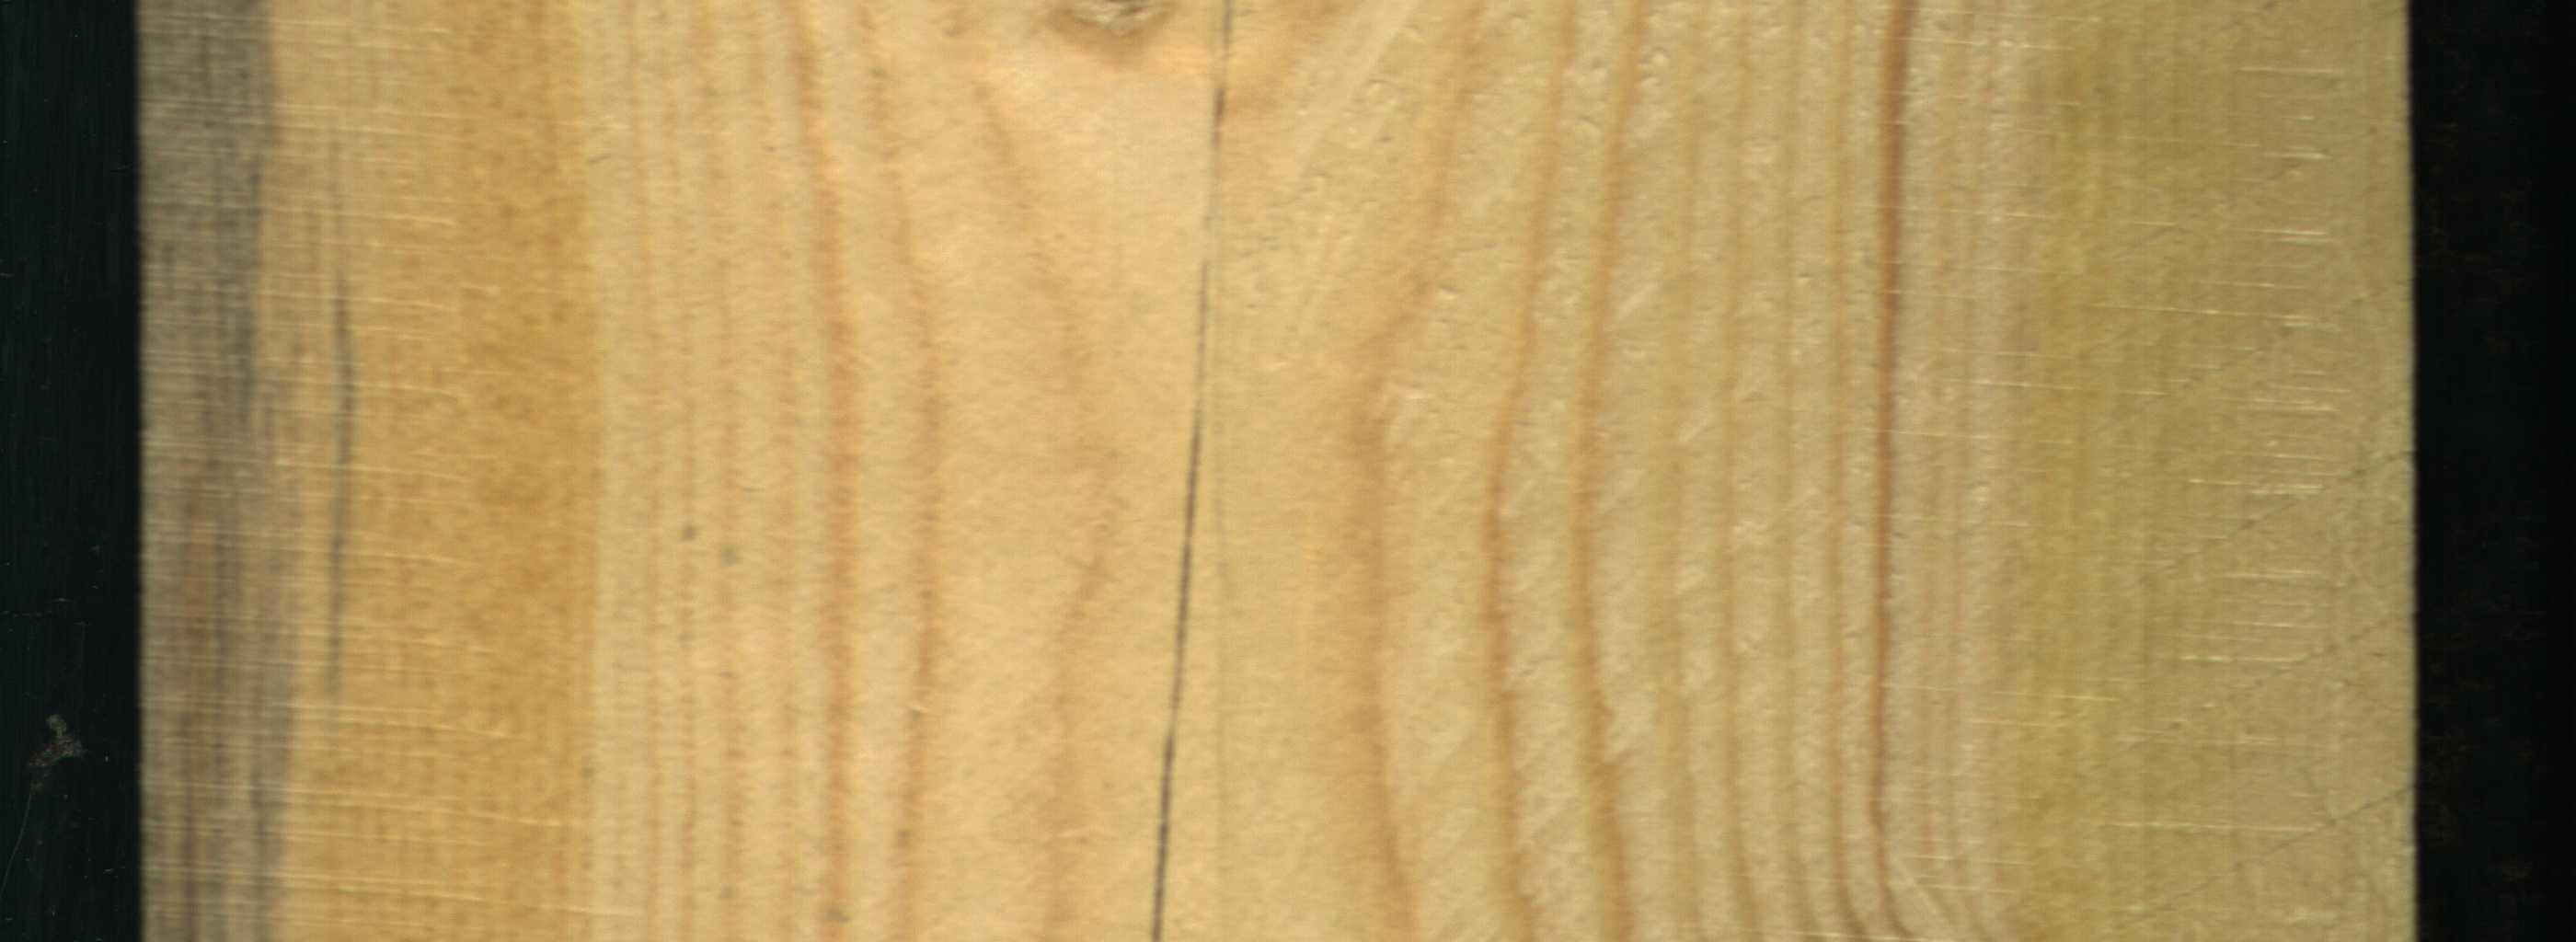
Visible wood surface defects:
Blue_Stain
Crack
Crack